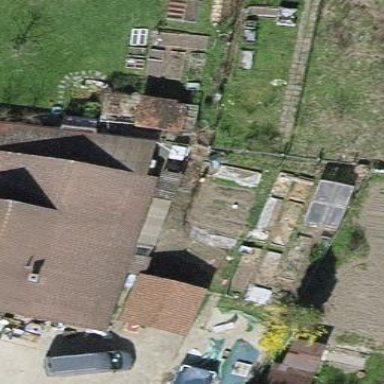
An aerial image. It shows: Allotments area.